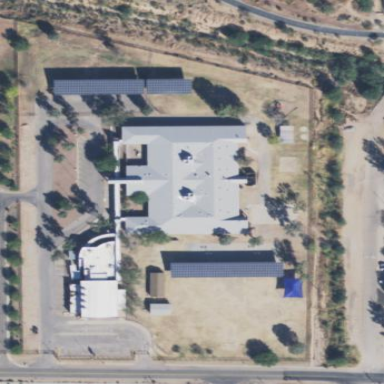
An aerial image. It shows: School building.